Question: I'm doing on <URL> recently. The background images works fine in all browsers except in IE7. According to some googling, I have removed the '' sign from the url of those images. However, I can't get it done either.

Here is my <URL>.
I spend days for finding this bug. Could anyone have any idea to figure out this?
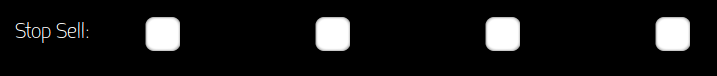
Answer: As far as I can see the problem comes from your inline spans that have no content.
I'm using IE9 in IE7 mode, and I don't see your checkboxes at all. However, I added 'display:block' to one of them, and it appeared and background switched on click.
So I suggest you to try implement them as floating divs instead of spans. Or at least make sure your spans have content and aren't rendered as 0x0 elements.